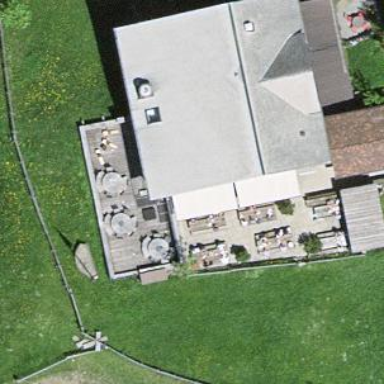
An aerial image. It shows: Terrace with outdoor seating for leisure land.